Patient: sex M, age 61
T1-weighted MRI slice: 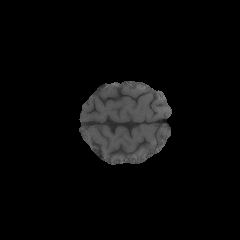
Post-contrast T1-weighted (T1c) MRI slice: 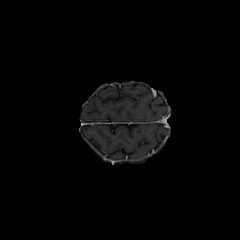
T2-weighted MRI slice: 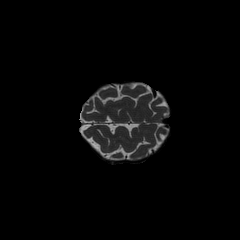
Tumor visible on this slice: no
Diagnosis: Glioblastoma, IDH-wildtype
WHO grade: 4